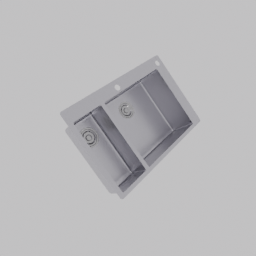
Label: appliances